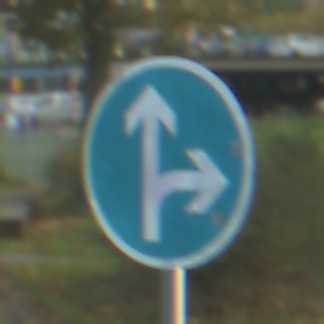
Verkehrszeichen: VorgeschriebeneFahrtrichtungGeradeausOderRechts
Umgebung: Outdoor, Urban
Tageszeit: MorningAfternoon
Wetter: PartlyCloudy
Licht: Natural
Jahreszeit: NotSpecified
Kontrast: LowContrast